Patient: sex F, age 74
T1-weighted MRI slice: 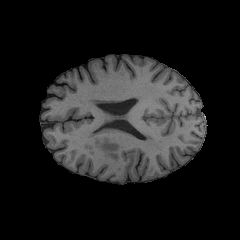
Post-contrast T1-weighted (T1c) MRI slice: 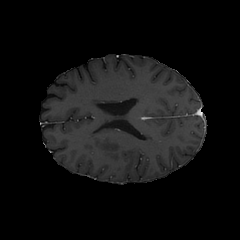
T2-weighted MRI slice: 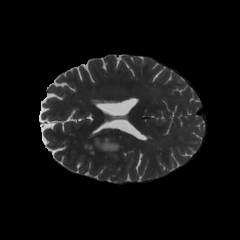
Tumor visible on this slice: yes
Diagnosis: Glioblastoma, IDH-wildtype
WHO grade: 4